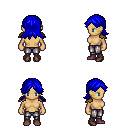
a pixel art fantasy rpg character, female body template, human, tanned skin, leather shoulder armor, metal pants, blue loose hair, maroon shoes, four views (front, back, left, right), 2x2 character sprite sheet, small pixel art, hard edges, no anti-aliasing